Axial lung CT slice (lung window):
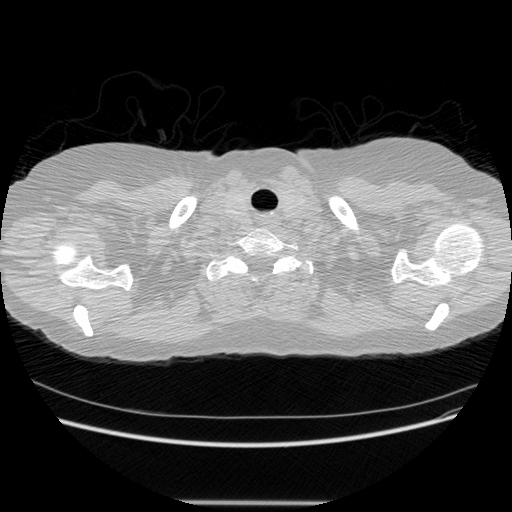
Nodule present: no